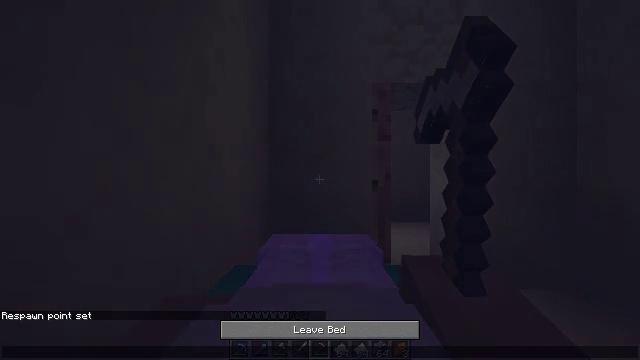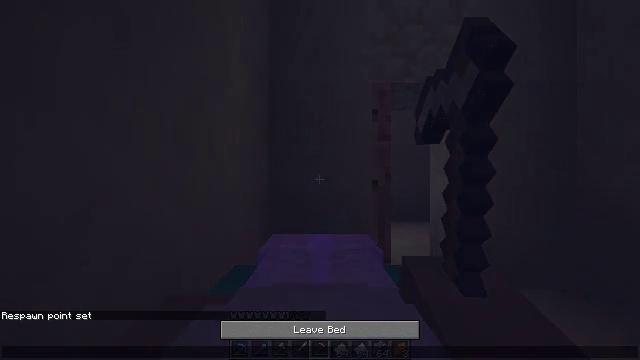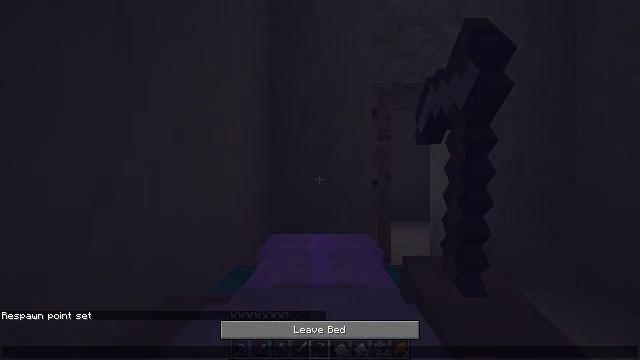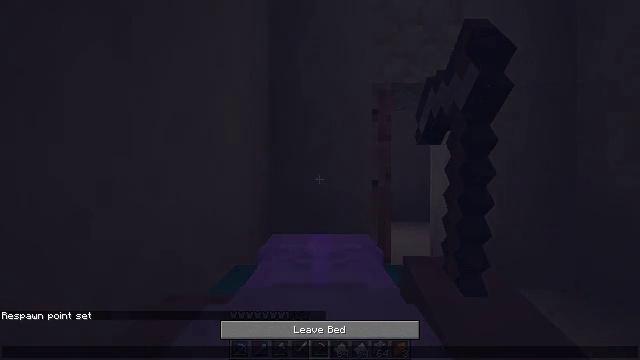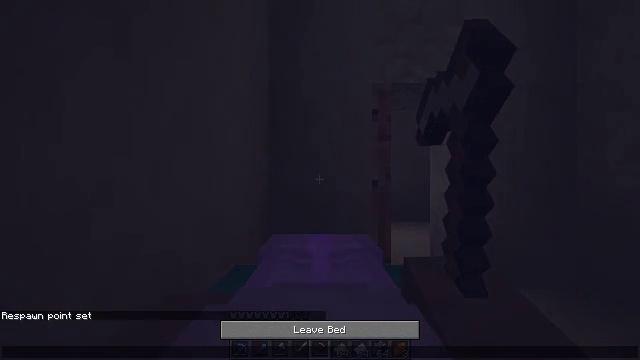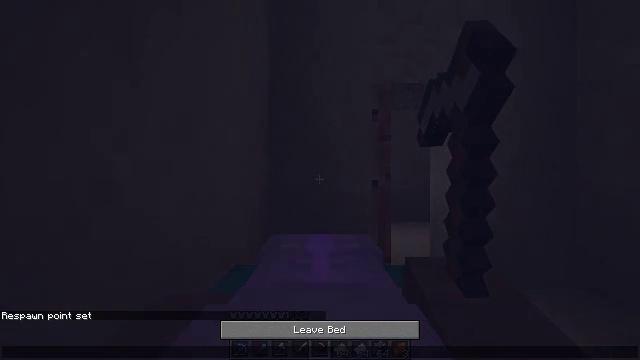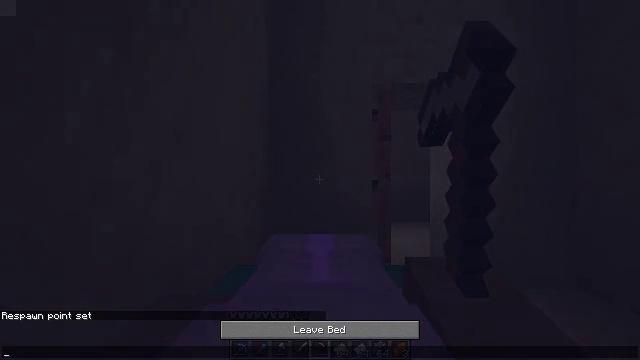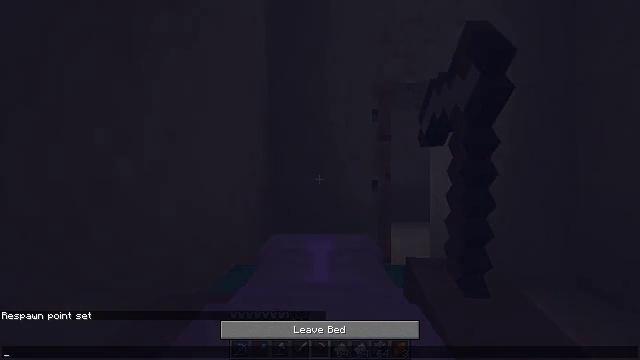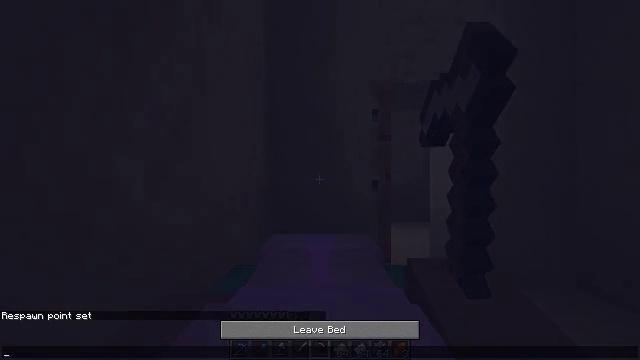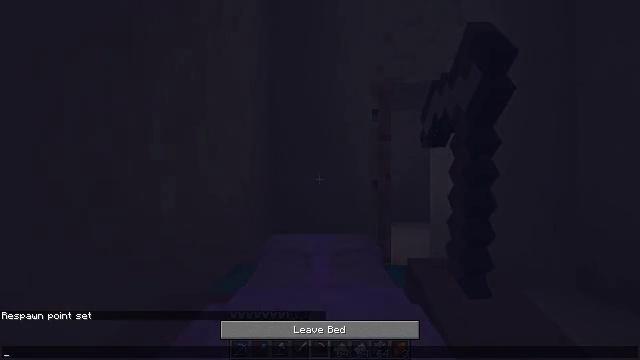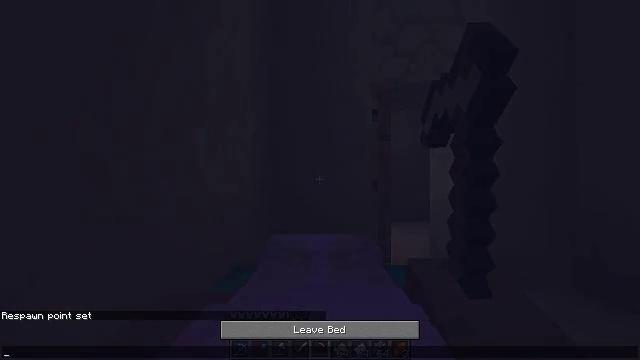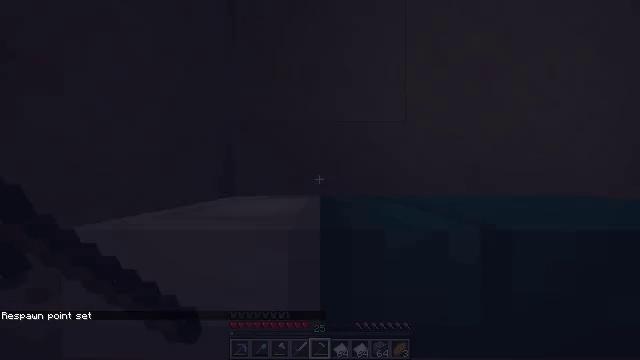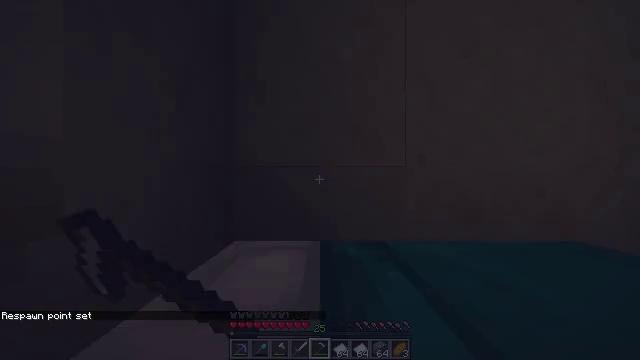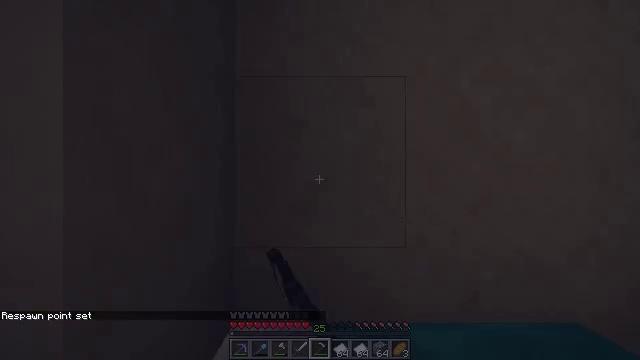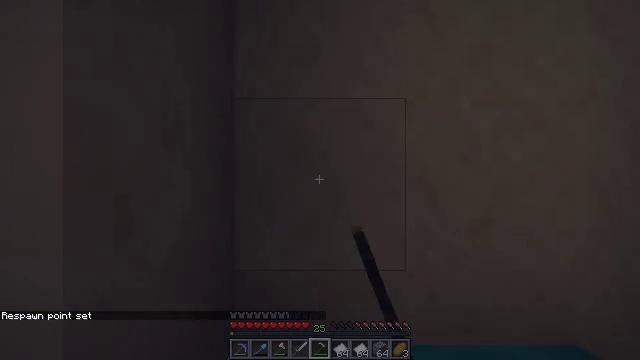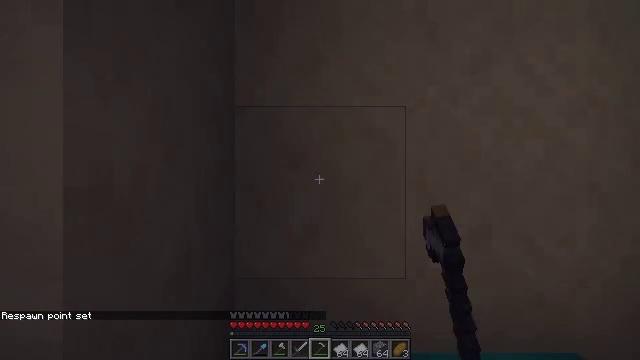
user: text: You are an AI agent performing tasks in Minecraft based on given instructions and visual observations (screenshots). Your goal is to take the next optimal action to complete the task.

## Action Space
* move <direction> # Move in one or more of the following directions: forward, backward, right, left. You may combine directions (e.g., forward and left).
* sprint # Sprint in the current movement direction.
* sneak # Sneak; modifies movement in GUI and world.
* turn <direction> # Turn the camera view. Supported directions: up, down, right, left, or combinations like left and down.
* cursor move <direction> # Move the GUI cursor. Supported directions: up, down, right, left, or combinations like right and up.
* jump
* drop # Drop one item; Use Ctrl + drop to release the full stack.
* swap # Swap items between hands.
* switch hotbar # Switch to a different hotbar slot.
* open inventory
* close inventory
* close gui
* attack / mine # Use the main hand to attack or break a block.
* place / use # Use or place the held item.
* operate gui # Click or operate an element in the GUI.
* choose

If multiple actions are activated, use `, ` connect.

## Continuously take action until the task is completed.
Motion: motion action
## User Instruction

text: Remove an iron hoe from the inventory.
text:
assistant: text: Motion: no_op
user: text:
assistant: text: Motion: no_op
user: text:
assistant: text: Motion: no_op
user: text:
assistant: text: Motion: no_op
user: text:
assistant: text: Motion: no_op
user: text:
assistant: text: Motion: no_op
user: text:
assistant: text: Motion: no_op
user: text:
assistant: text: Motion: no_op
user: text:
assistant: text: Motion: no_op
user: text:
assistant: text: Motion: no_op
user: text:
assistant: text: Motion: no_op
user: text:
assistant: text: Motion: close gui
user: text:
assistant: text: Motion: no_op
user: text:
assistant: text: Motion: no_op
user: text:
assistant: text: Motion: no_op
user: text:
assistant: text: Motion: no_op
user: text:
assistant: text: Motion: no_op
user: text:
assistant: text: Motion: no_op
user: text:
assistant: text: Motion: no_op
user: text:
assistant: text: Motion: no_op
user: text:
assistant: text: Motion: no_op
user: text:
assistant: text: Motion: no_op
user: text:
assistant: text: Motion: no_op
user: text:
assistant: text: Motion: no_op
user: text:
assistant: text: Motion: no_op
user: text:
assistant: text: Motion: no_op
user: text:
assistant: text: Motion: no_op
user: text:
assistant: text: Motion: turn right
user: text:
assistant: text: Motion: turn right
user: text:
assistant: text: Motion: no_op